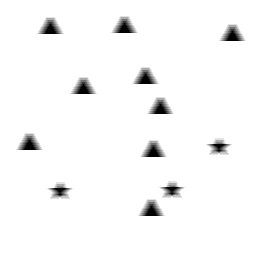
Squares: 0
Triangles: 9
Stars: 3
Total shapes: 12